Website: slack
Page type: payment
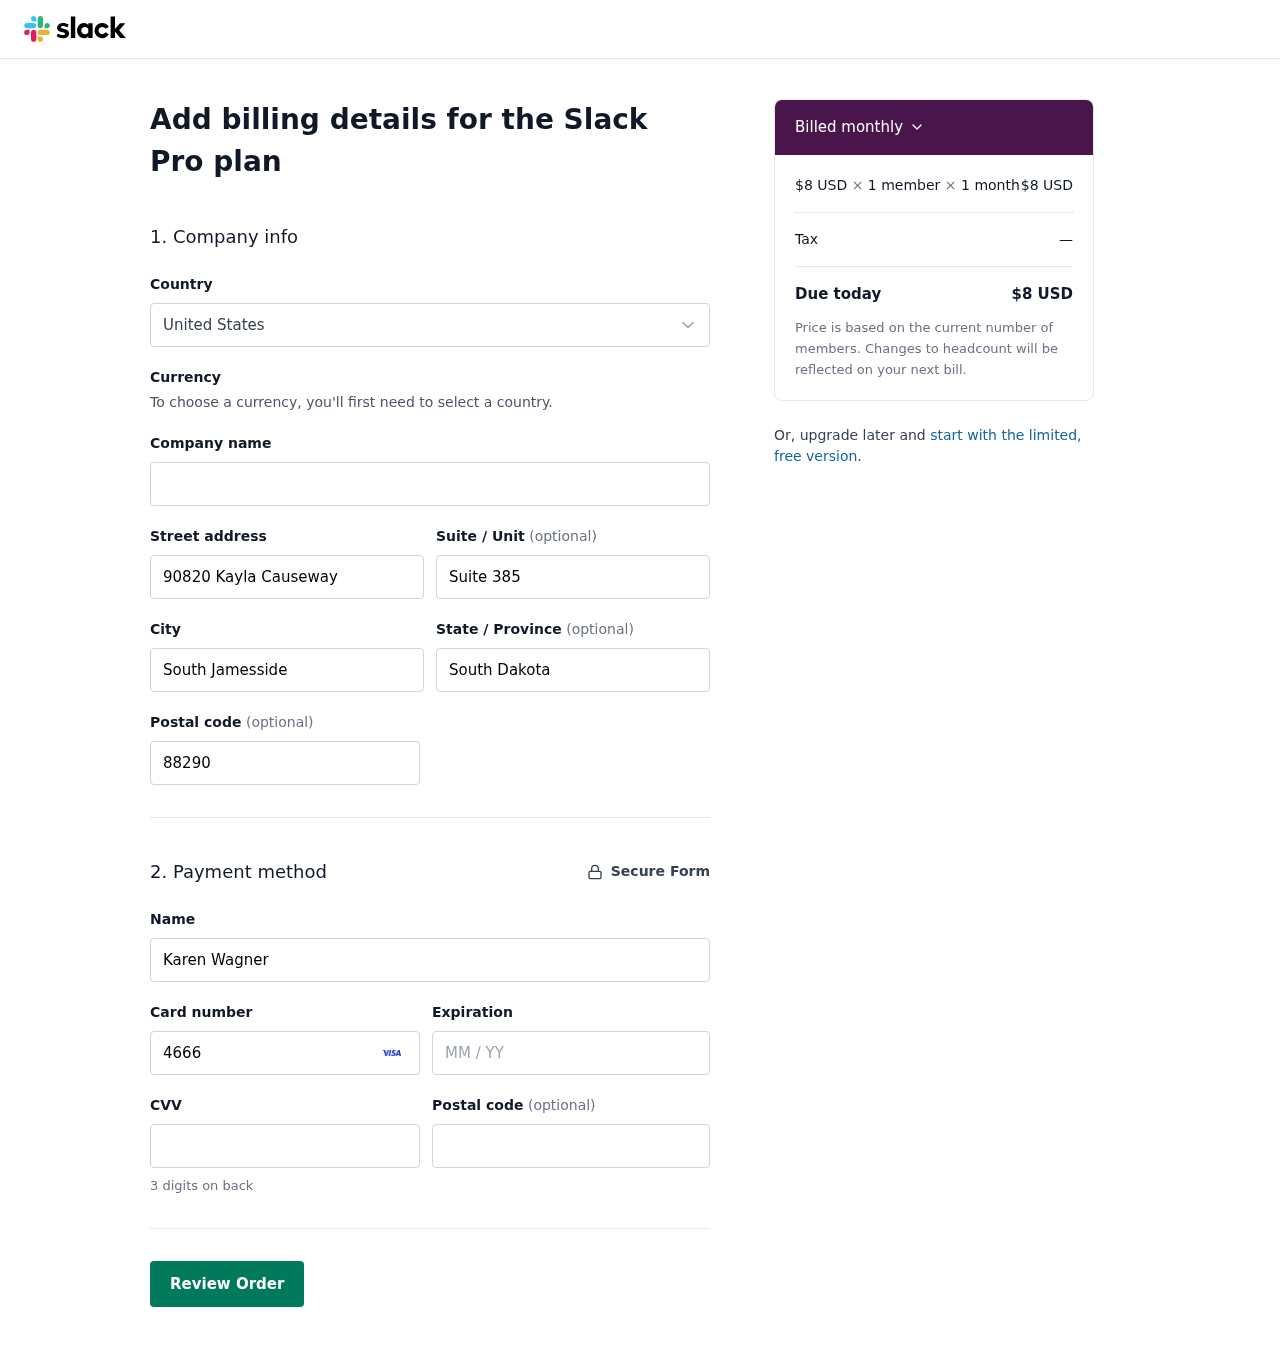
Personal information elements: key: PII_COUNTRY
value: United States
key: PII_STREET
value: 90820 Kayla Causeway
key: PII_STREET2
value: Suite 385
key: PII_CITY
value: South Jamesside
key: PII_STATE
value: South Dakota
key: PII_POSTCODE
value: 88290
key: PII_FULLNAME
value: Karen Wagner
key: PII_CARD_NUMBER
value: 4666 7773 5869 2051
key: PII_CARD_EXPIRY
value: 07/26
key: PII_CARD_CVV
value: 798
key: PII_POSTCODE2
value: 55530
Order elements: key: ORDER_PRICE_PER_MEMBER
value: $8 USD
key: ORDER_NUM_MEMBERS
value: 1 member
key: ORDER_NUM_MONTHS
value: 1 month
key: ORDER_SUBTOTAL
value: $8 USD
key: ORDER_TAX
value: —
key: ORDER_TOTAL
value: $8 USD